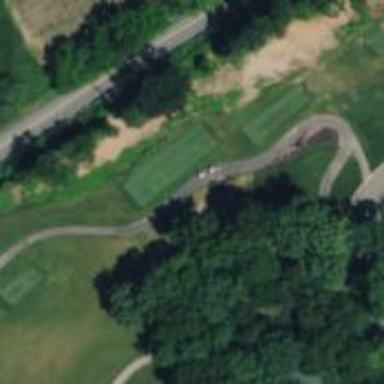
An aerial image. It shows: Path for both road and golf.